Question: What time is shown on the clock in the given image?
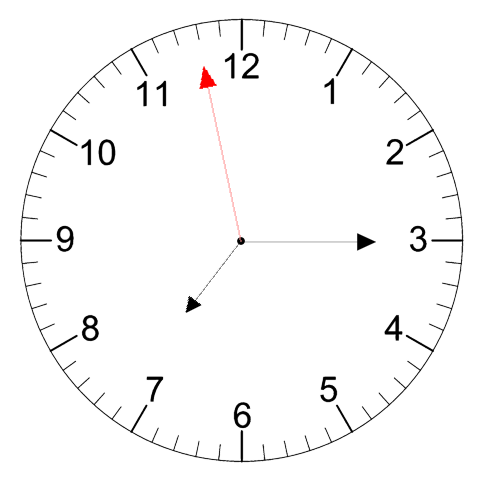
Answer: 07:14:58